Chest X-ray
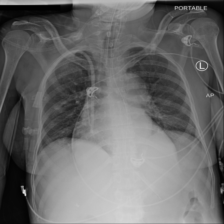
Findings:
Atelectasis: negative
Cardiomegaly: negative
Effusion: negative
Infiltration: negative
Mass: negative
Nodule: negative
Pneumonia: negative
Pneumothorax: negative
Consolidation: negative
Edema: negative
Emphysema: negative
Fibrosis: negative
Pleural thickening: negative
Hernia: negative